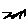
Label: zigzag